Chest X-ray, AP view. Patient: 45 years old, sex M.
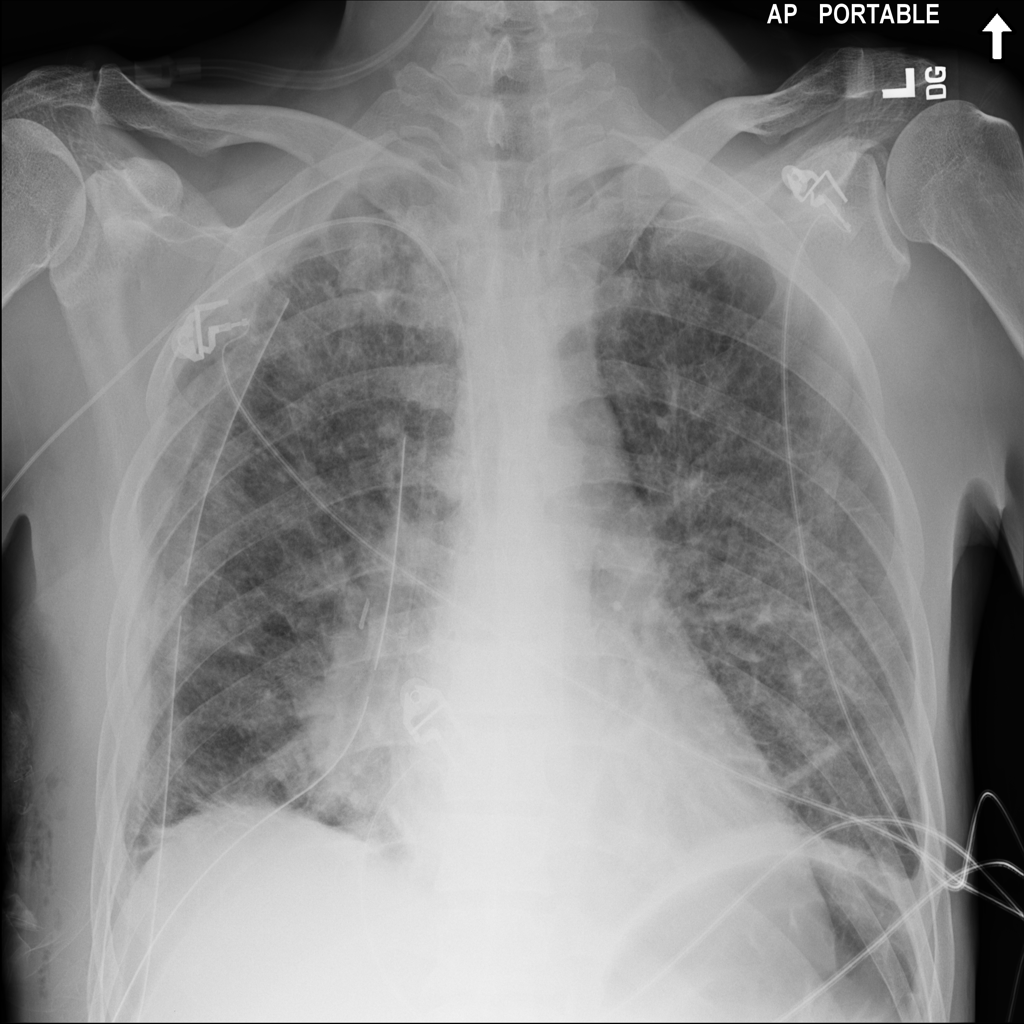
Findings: Pneumothorax